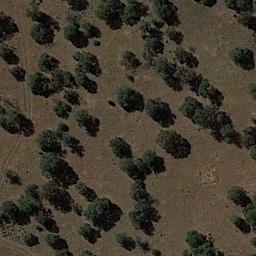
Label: chaparral